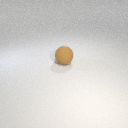
large brown rubber sphere